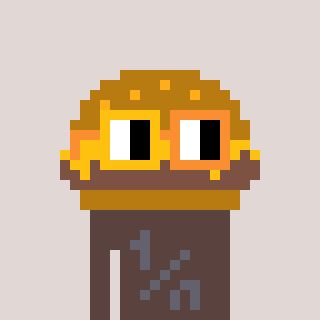
a pixel art character with square yellow and orange glasses, a burger-shaped head and a darkbrown-colored body on a warm background